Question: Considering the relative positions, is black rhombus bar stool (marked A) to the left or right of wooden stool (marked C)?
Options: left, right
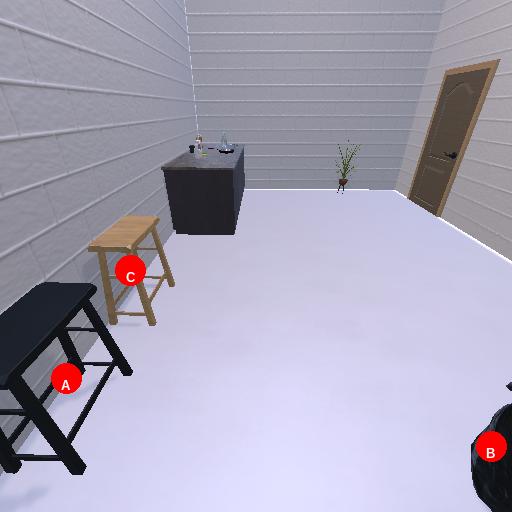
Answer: left